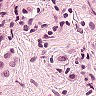
Metastatic tissue present: yes